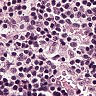
Metastatic tissue present: no